Question: I need to read a specific node from my xml but I'm getting an error (as attached) when the result doesn't exist, I'm using asp vb.net. How do I run a check to see whether the rep node with the specified id exists? Please see code below. Any help with this problem would be great

'''
<repbio>
<rep id="1021">
<name>Tom Adams</name>
<area>England</area>
<invested>2004</invested>
<since>2012</since>
</rep>
</repbio>
'''
'''
Dim doc As New XmlDocument()
doc.Load(Server.MapPath("~/Files/RepBio.xml"))
Dim n As XmlNode = doc.SelectSingleNode("/repbio/rep[@ID='" & RepID & "']")
Response.Write(n("area").InnerText)
RepAreaXml.Text = n("area").InnerText
'''
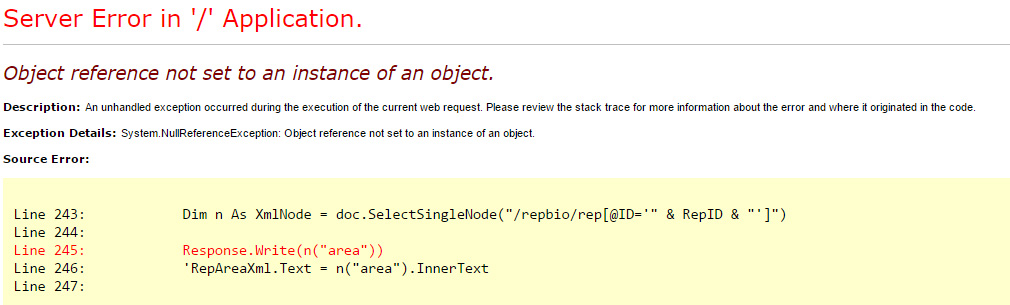
Answer: From <URL> :
> Return ValueType: System.Xml.XmlNodeThe first XmlNode that matches the XPath query or .
So you should be able to check if the return value is not 'Nothing' :
'''
Dim n As XmlNode = doc.SelectSingleNode("/repbio/rep[@ID='" & RepID & "']/area")
If n IsNot Nothing Then
Response.Write(n("area").InnerText)
RepAreaXml.Text = n("area").InnerText
End If
'''
Side note : Element and attribute name are case-sensitive. You should use '@id' in xpath if it is 'id="1021"' in the XML.